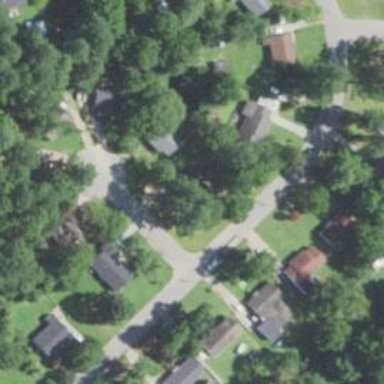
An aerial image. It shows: Asphalt road in residential area.